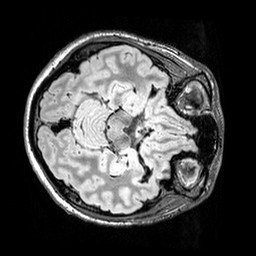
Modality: FLAIR
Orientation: axial
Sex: male
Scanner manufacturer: siemens
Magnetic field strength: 3 T
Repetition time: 5 s
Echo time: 0.395 s